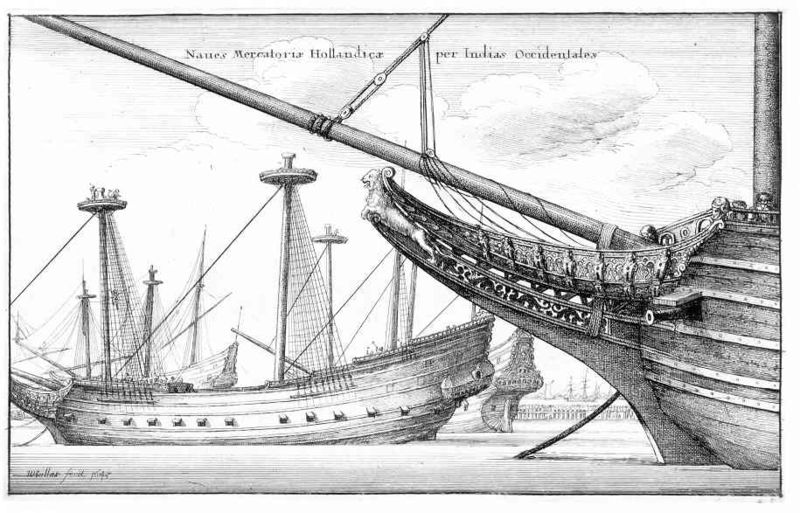
Titel: Westindienfahrer
Künstler: Wenzel Hollar
Standort: Karlsruhe
Institution: Staatliche Kunsthalle Karlsruhe
Schlagwörter: feder, himmel, meer, schatten, wasser, weiß, wolken, fluss, menschen, see, stadt, holz, licht, schwarz, skizze, zeichnung, hund, tier, ornament, leinen, holland, niederlande, signatur, wind, brücke, figur, drei, händler, boote, handel, ruder, turm, aussicht, schiff, schiffe, schrift, segel, segelschiffe, venedig, studie, fahne, mast, netze, segelschiff, transport, grafik, graphik, bullauge, bug, hafen, masten, möwe, reling, schlacht, seile, tau, wasse, datum, korb, schoner, striche, anlegen, fregatte, takelage, taue, vor anker, ozean, segeln, segler, kanone, stangen, orient, flaschenzug, himmeö, kohle, seil, druck, druckgraphik, schwarz weiß, stich, text, bleistift, entwurf, kiel, seefahrt, mittelalter, buck, kanonen, kanonenrohr, löwe, matrosen, anker, flotte, maste, deck, marine, kupferstich, indien, netz, waser, kolonialismus, bauen, legende, holländer, europa, amsterdam, gallionsfigur, heck, latein, ost, bullaugen, zweimaster, himmer, sege, plattform, ausguck, mäste, waren, holzschiffe, galeere, korbe, netzte, armada, sruck, handelsschiff, kriegsschiff, hanse, kannone, spanten, vertäut, reede, iniden, kriegsschiffe, rahen, kogge, galeone, buk, okzident, galeeren, wanten, tampen, handelsschiffe, shiffe, seeweg, ankerkette, hollland, schiffsreise, 1600, 16. jahrhundert, 1700, meerr, masten#, galionsfigur, naes, naues, mercatoria, ostindiengesellschaft, galeonsfigut, hollandier, bugspriet, indienfahrer, gallionsfigurrrrr, karvellen, handelskompanie, krähennest, ostindien, dreimast, künstlersignatur, auslug, zweimast, seefahr, tseefahrt, händlerschiff, nautic, hollnder, gallensfigur, annker